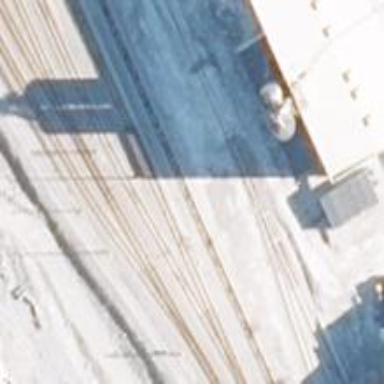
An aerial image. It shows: Wedge is used for the railway derail.